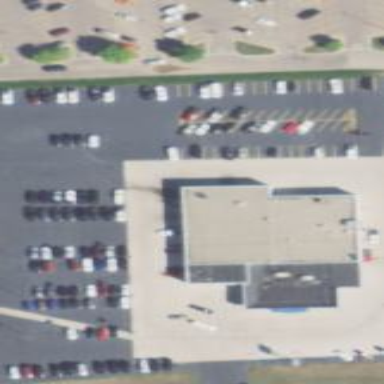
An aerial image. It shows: Retail building that houses car shop.